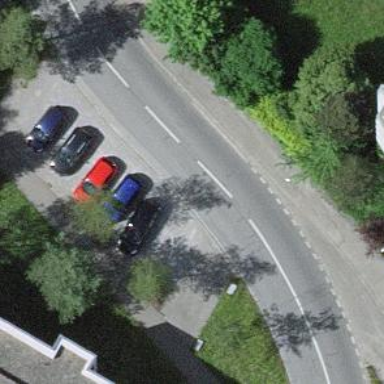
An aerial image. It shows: Street-side parking area with fine gravel surface.